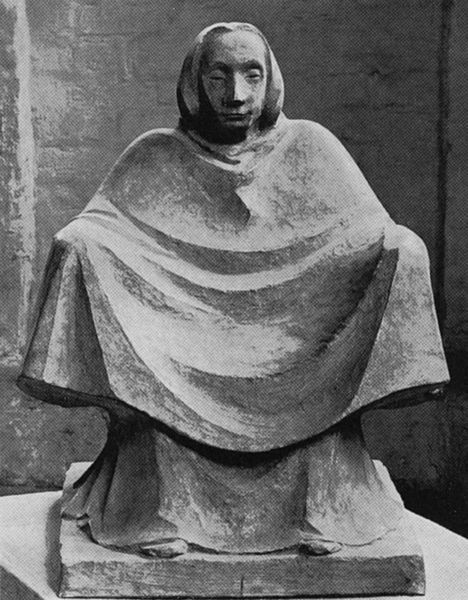
Titel: Mutter Erde II
Künstler: Ernst Barlach
Schlagwörter: fuß, kopf, mann, schatten, umhang, weiß, sitzen, frau, grau, haar, holz, kleid, licht, mund, nase, schwarz, tuch, arme, augen, falten, gesicht, mensch, sockel, stein, auge, figur, gewand, haare, mantel, sitzend, mutter, person, frontal, gotik, skulptur, statue, schürze, füße, sitz, mauer, büste, plastik, gestalt, foto, nische, schwarzweiß, asiatisch, kunst, sitzfigur, romanik, bildhauer, zufrieden, mongole, käthe kollwitz, ritzend